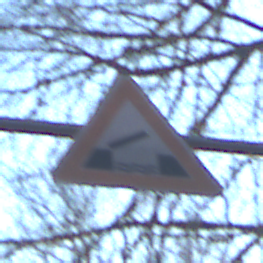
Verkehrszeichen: BeweglicheBruecke
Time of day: SunriseSunset
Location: Outdoor (Nature)
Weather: Clear
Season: Autumn
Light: Natural